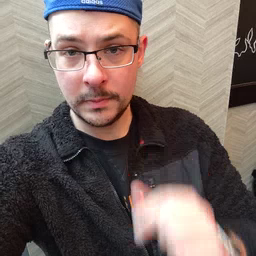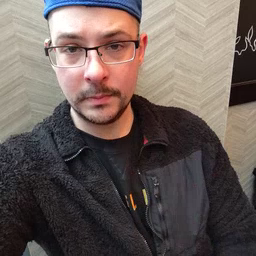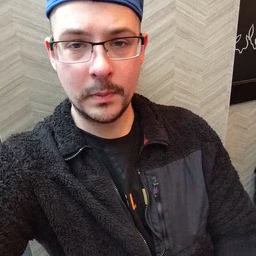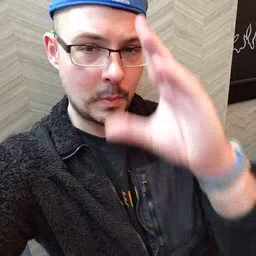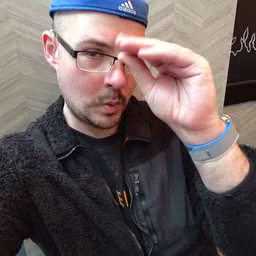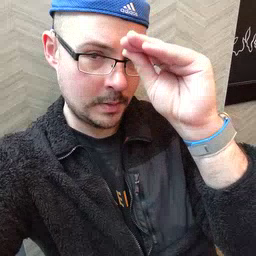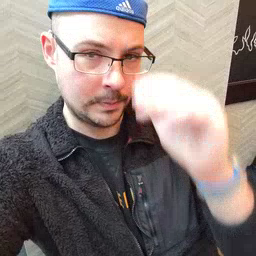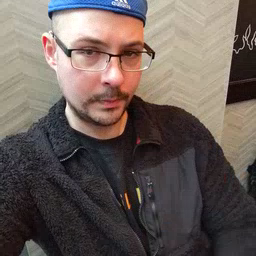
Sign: boy